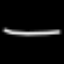
Label: line